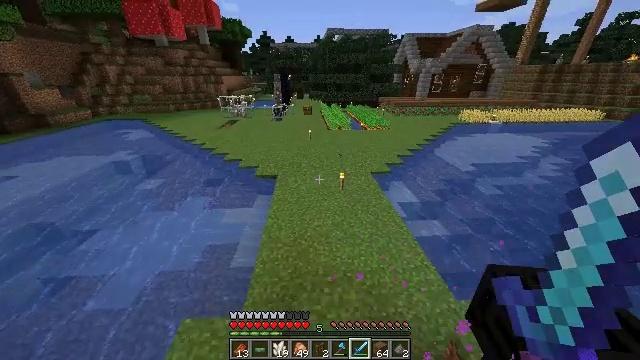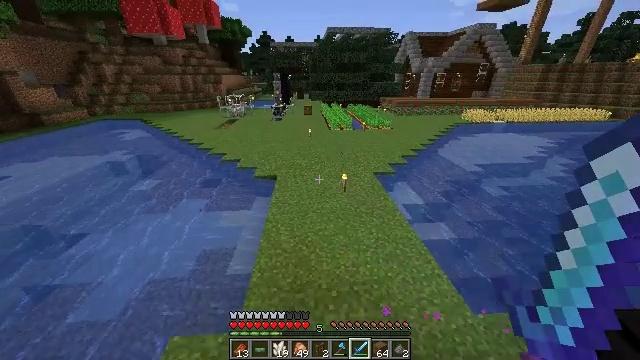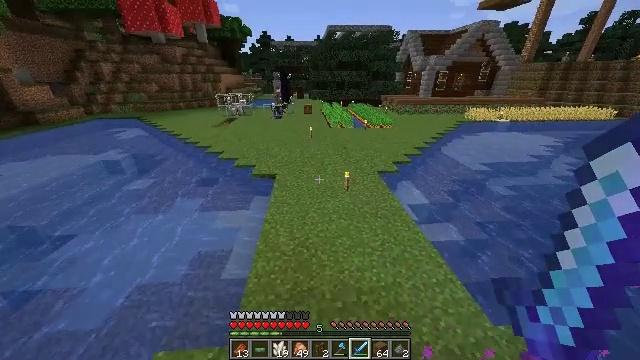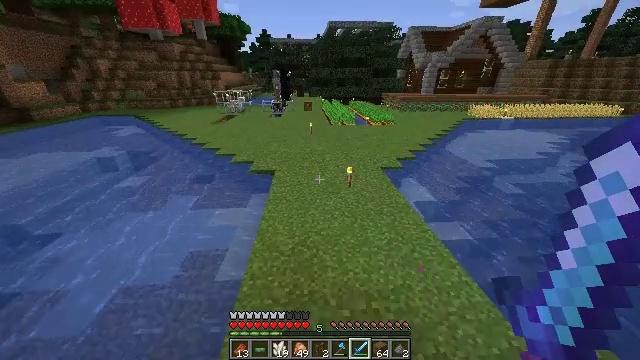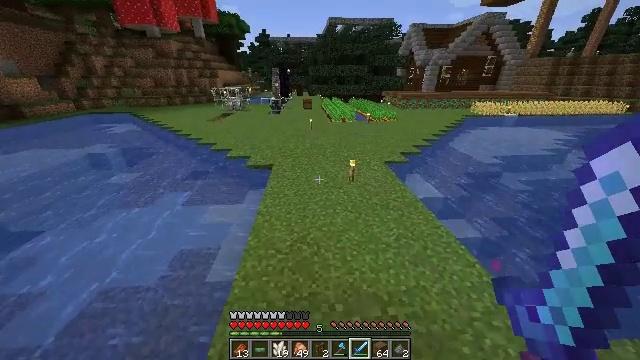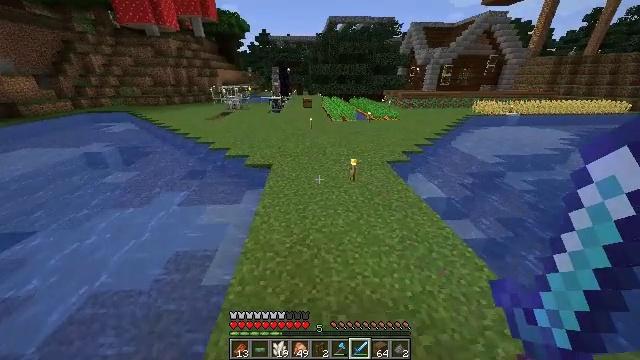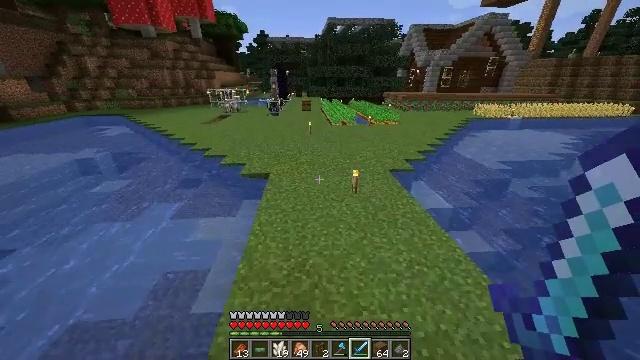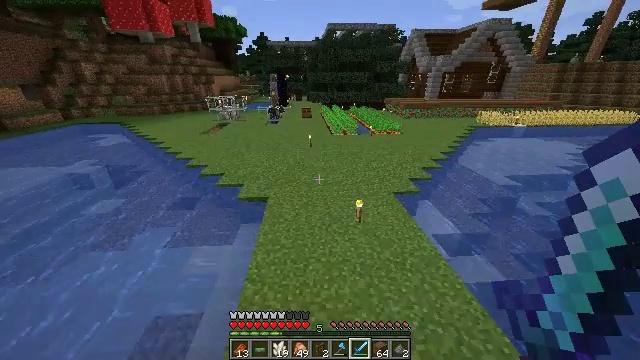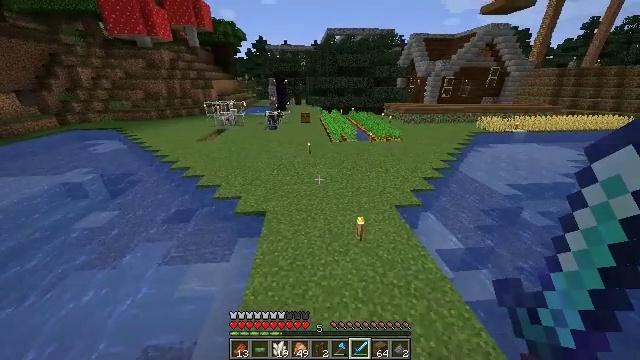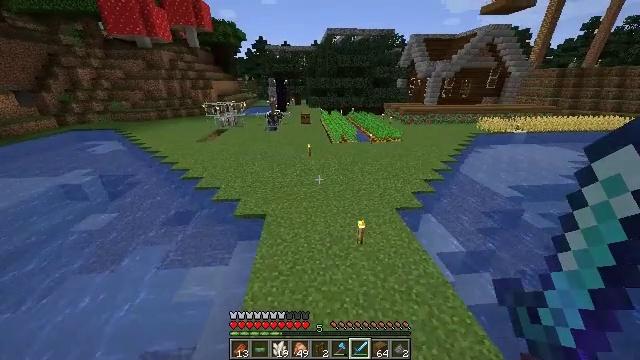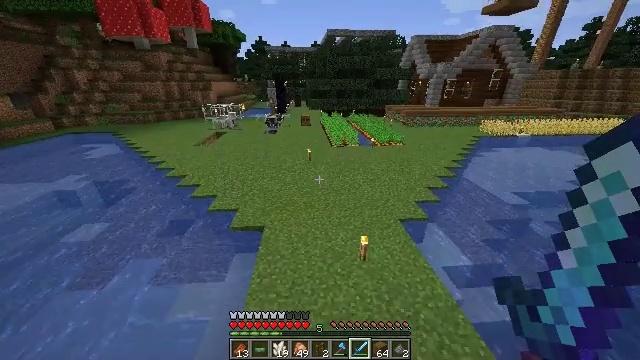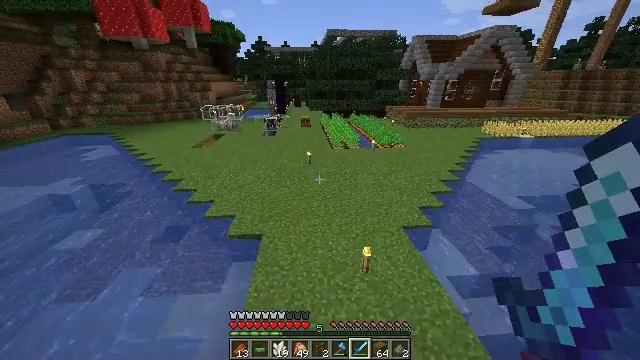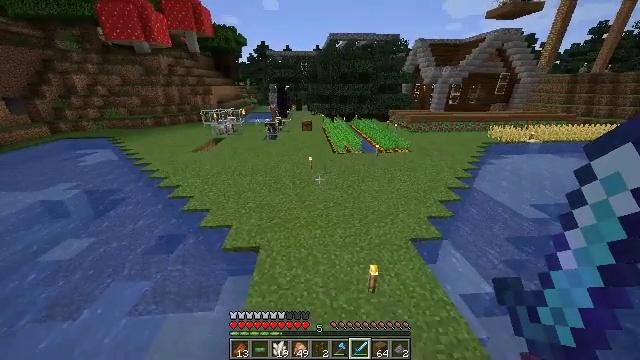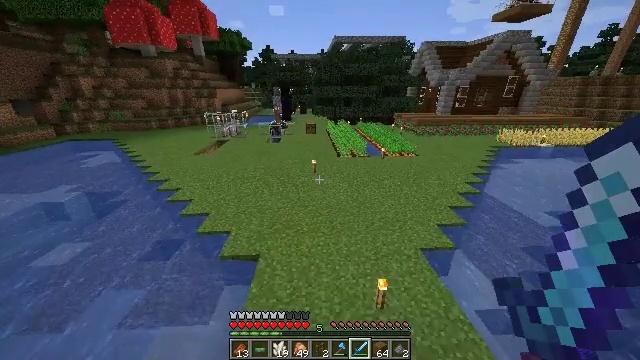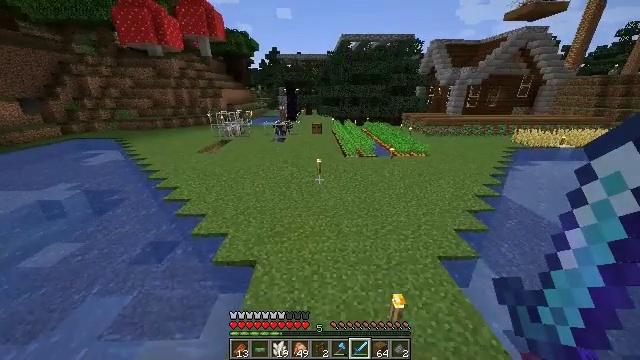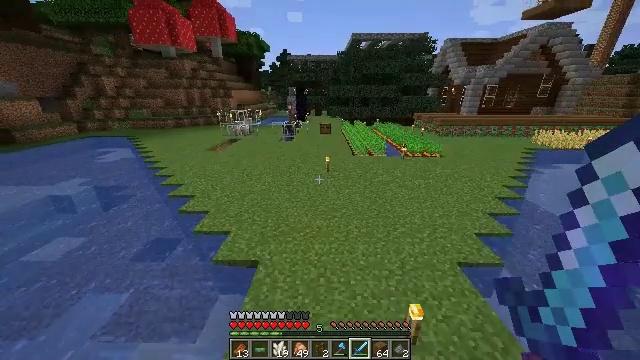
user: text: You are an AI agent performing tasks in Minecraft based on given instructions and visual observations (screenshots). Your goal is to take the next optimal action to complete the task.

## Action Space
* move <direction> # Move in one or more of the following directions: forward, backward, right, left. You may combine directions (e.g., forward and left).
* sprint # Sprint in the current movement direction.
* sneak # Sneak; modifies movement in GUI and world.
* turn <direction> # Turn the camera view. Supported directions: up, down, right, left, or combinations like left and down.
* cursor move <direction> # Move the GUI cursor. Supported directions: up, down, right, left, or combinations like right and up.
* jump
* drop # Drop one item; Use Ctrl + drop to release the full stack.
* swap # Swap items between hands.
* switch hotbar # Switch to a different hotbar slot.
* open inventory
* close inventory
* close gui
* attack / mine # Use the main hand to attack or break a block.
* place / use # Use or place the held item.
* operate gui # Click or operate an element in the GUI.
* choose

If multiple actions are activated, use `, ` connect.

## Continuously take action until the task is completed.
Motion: motion action
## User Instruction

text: Gather wheat by left-clicking on it.
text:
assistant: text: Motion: move forward, jump
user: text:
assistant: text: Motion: move forward, jump
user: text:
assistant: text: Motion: move forward, jump
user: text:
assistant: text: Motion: move forward, jump
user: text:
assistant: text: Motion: move forward, jump
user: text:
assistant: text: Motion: move forward, sprint, jump
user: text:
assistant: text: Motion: move forward, sprint, jump
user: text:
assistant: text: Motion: move forward, sprint, jump
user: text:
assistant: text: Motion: move forward, sprint, jump
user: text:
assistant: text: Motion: move forward, jump
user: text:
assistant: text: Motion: move forward, jump
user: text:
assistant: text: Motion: move forward, jump
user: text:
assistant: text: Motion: move forward, turn left, jump
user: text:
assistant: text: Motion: move forward, turn left, jump
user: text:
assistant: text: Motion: move forward, turn left, jump
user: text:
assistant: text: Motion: move forward, turn left, jump
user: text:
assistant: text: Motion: move forward, jump
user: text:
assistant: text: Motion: move forward, sprint, jump
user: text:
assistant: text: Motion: move forward, sprint, jump
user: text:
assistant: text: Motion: move forward, sprint, jump
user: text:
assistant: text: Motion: move forward, sprint, jump
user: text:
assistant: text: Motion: move forward, jump
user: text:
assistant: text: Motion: move forward, jump
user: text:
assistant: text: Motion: move forward, jump
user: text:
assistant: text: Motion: move forward, jump
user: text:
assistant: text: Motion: move forward, jump
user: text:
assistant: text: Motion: move forward, jump
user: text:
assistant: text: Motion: move forward, jump
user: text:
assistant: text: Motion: move forward, jump
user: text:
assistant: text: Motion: move forward, sprint, jump